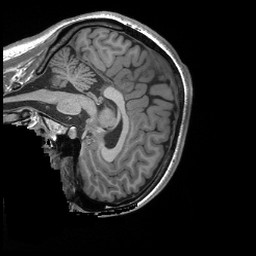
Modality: T1w
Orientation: sagittal
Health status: ill
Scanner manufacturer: siemens
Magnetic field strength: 3 T
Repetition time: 2.3 s
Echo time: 0.00243 s